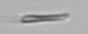
Label: fiber